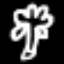
Label: palm tree